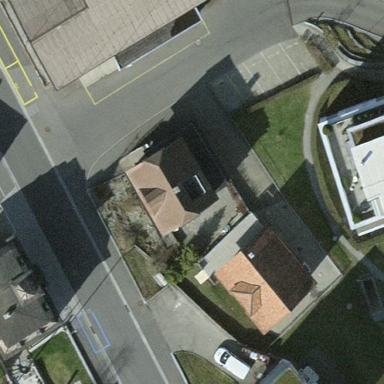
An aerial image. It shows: Detached building.